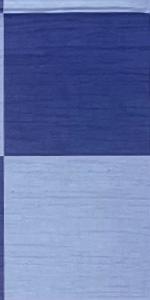
Label: Empty